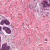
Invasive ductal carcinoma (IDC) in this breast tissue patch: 0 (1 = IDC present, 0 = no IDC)